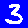
Digit: 3